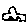
Label: car